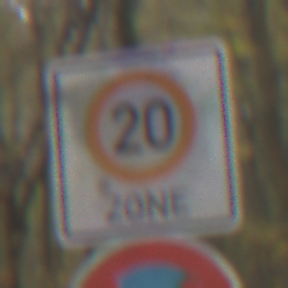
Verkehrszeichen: BeginnZone20
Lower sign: AbsolutesHalteverbot
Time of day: MorningAfternoon
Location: Outdoor (Nature)
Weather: Overcast
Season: Autumn
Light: Natural